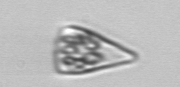
Label: Licmophora